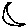
Label: moon